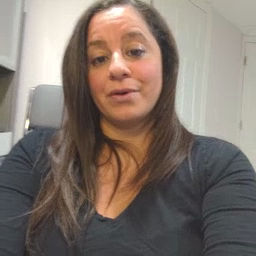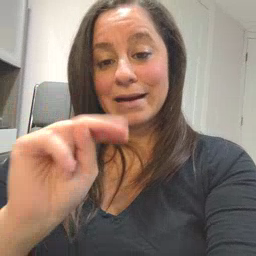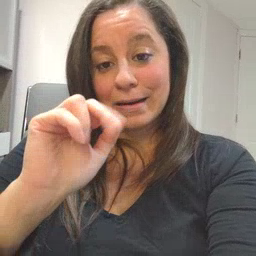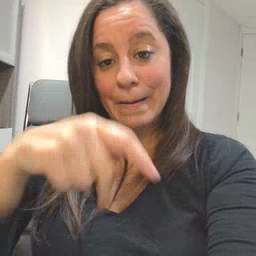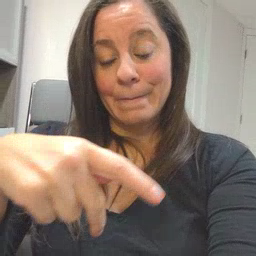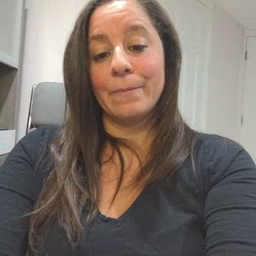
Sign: nap